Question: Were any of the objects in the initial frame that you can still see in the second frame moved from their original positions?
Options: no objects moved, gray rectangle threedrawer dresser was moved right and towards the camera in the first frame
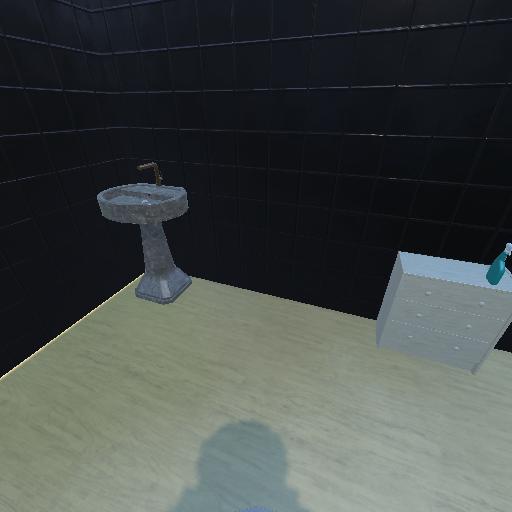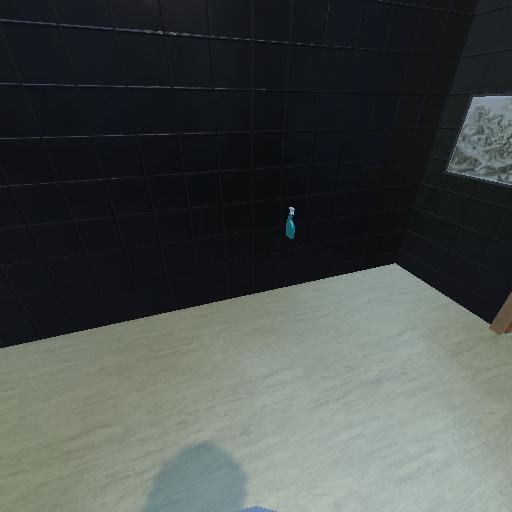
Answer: no objects moved